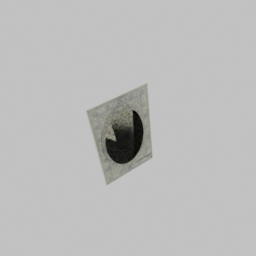
Label: decoration